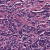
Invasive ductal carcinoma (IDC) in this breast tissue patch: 1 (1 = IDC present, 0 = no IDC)